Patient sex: F
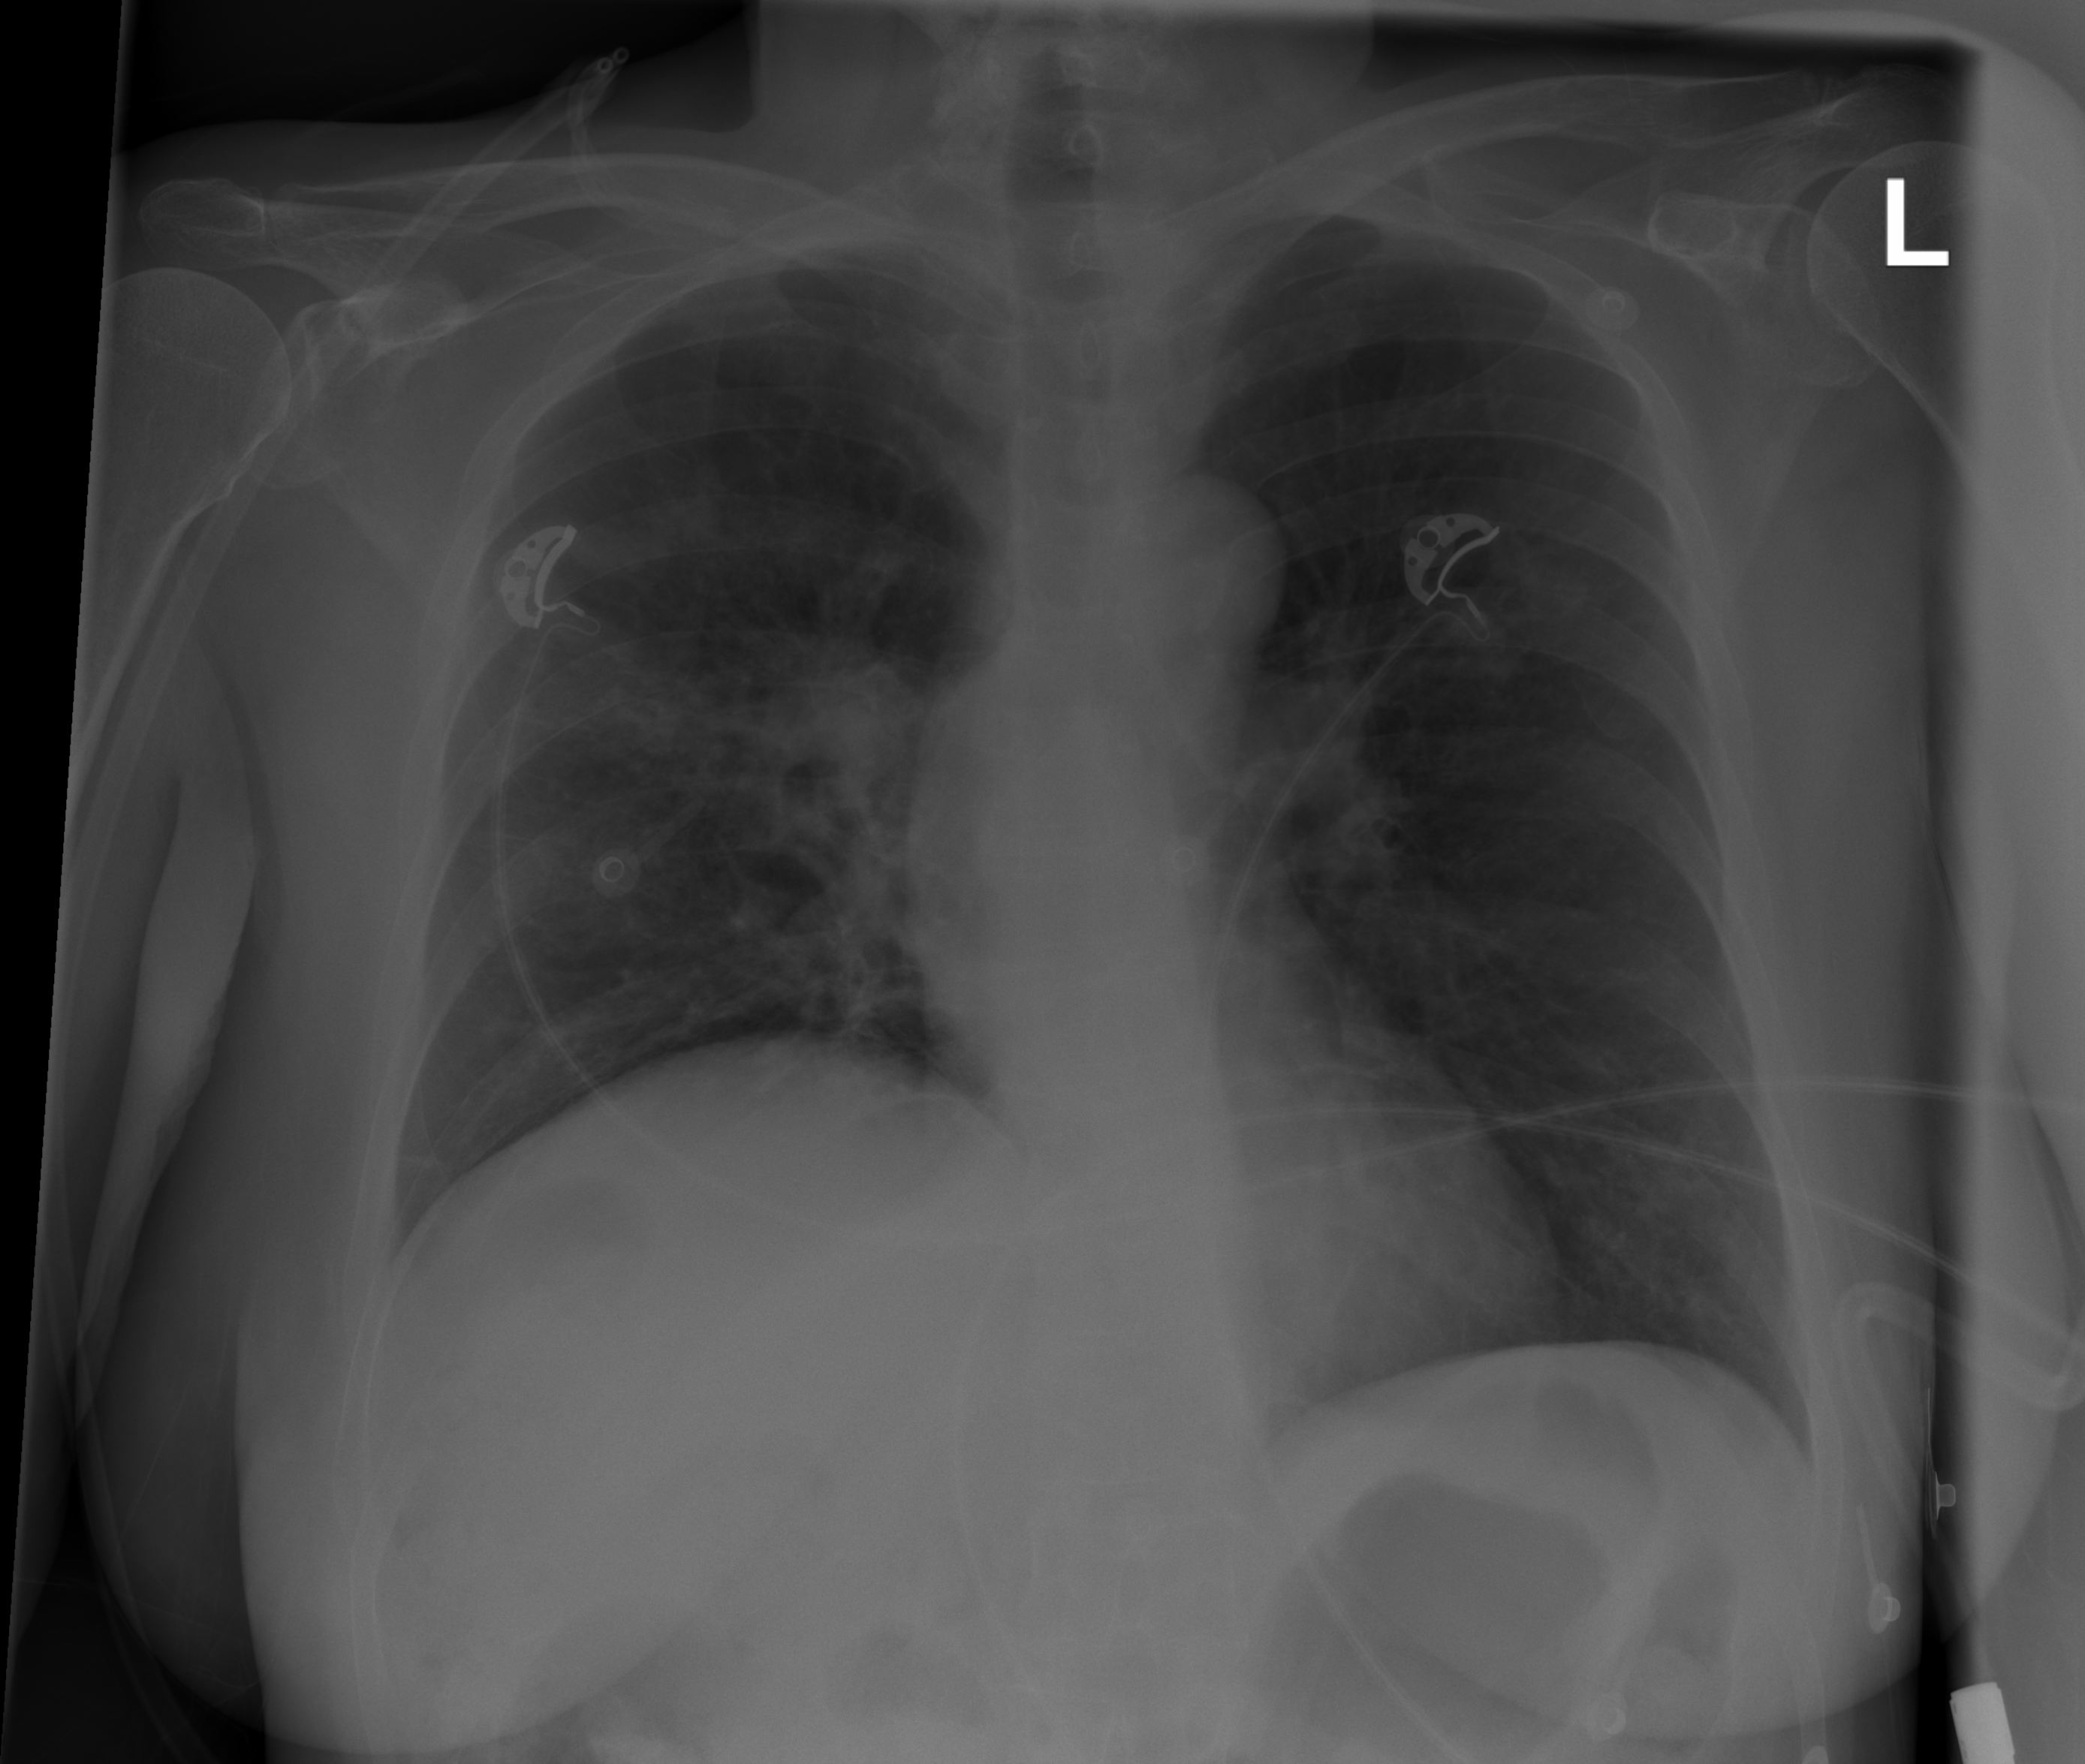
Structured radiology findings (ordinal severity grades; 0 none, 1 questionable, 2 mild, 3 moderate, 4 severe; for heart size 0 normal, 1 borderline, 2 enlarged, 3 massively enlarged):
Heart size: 0
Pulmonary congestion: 0
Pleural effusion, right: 0
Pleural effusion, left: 0
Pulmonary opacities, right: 2
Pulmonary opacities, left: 0
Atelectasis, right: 2
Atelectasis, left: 0